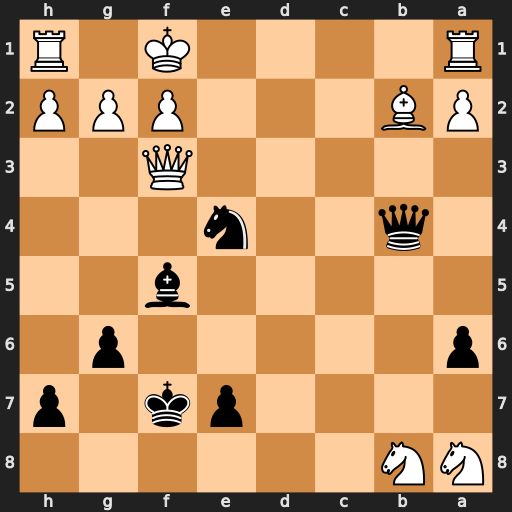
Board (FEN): NN6/4pk1p/p5p1/5b2/1q2n3/5Q2/PB3PPP/R4K1R
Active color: b
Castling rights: -
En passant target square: -
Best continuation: Nd2+ Kg1 Nxf3+